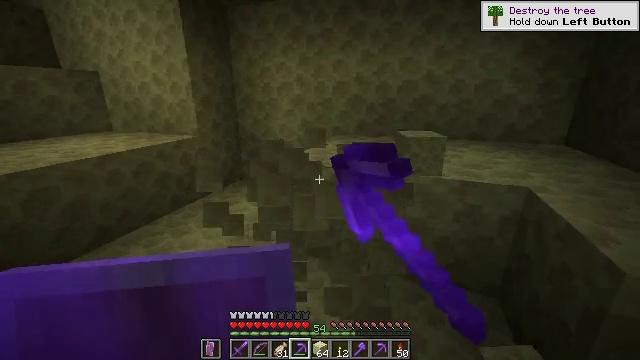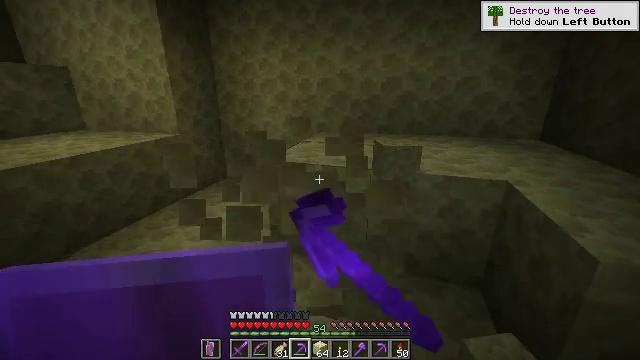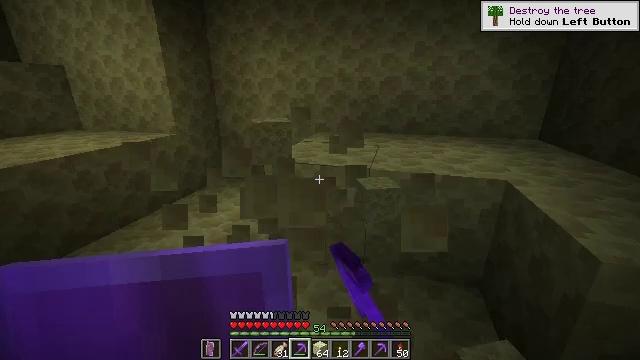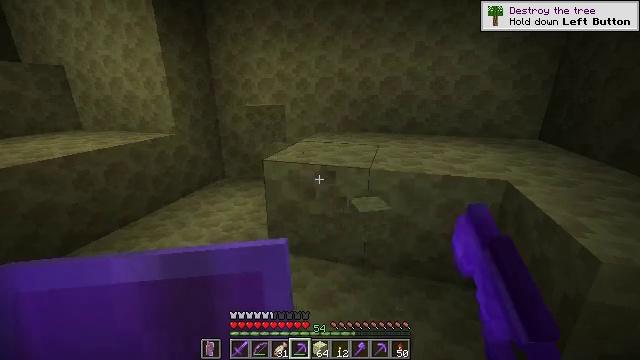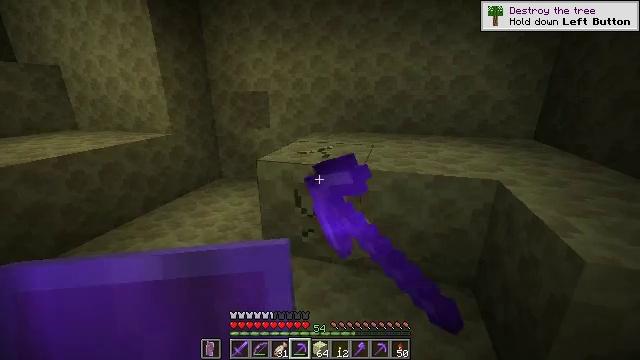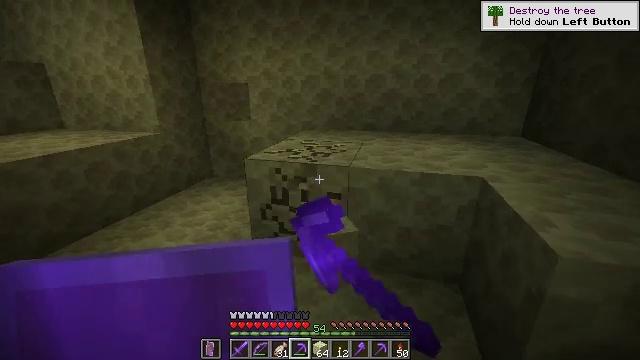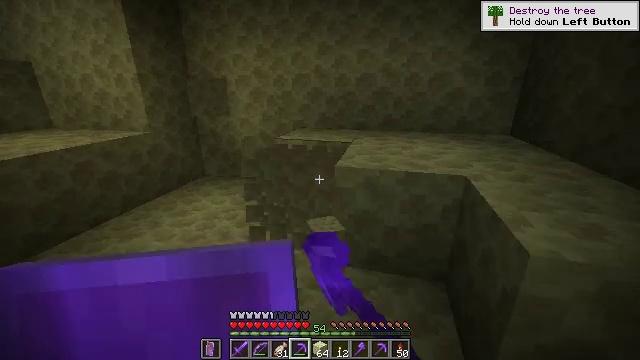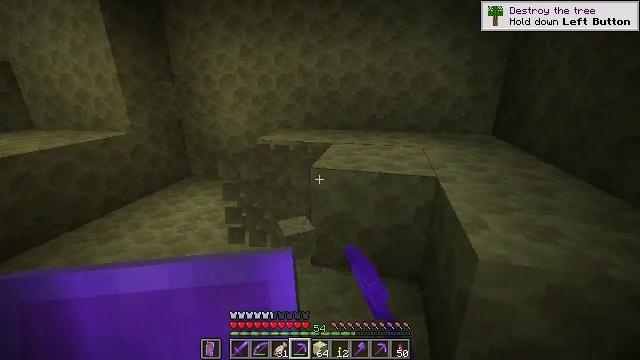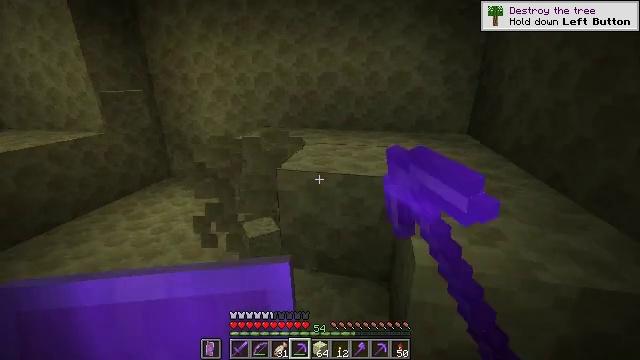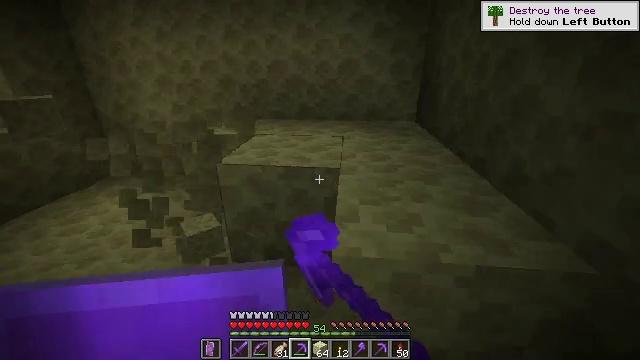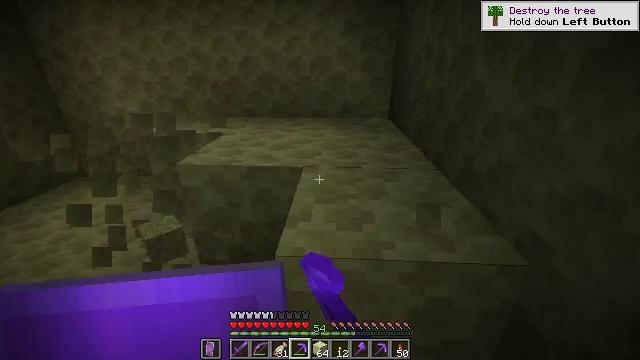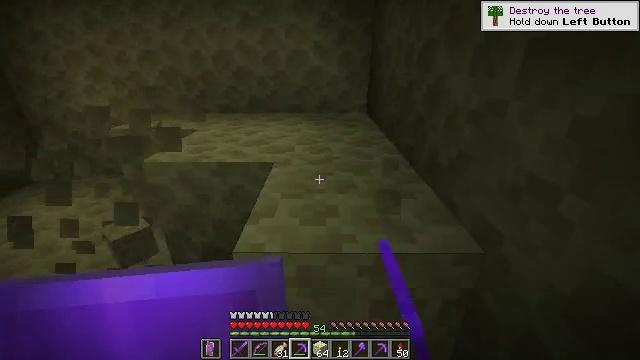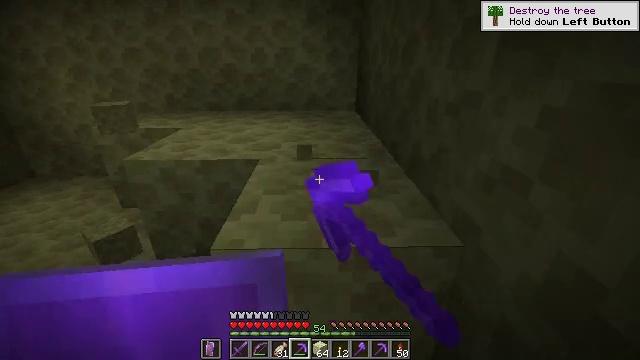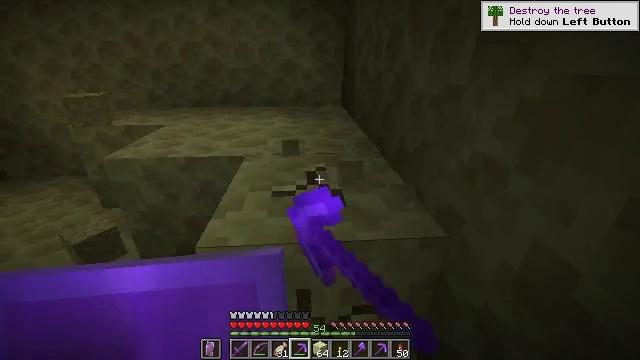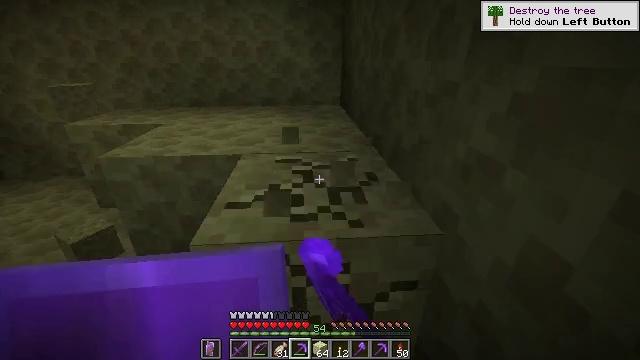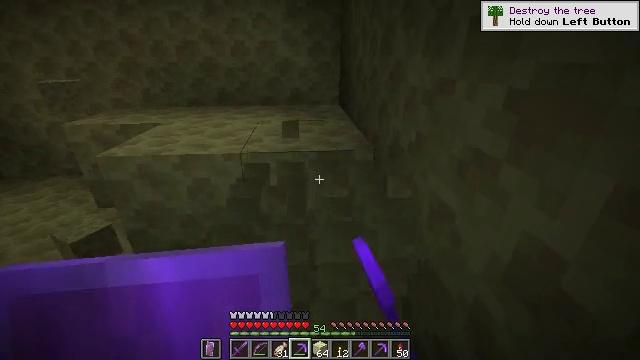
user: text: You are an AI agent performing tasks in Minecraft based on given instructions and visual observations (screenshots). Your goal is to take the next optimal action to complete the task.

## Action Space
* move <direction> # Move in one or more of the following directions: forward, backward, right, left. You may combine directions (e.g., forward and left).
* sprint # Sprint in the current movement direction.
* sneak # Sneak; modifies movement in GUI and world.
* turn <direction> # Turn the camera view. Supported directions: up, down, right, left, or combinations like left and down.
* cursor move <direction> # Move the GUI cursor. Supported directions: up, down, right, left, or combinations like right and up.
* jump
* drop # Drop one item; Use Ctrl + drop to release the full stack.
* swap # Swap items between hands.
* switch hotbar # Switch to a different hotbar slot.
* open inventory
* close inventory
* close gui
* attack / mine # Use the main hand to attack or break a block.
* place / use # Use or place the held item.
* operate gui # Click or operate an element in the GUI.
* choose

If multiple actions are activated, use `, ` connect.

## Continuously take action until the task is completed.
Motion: motion action
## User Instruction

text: Mine the end stone in the End dimension.
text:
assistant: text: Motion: turn right, attack / mine
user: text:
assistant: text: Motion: attack / mine
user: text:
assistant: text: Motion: attack / mine
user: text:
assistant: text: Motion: move right, attack / mine
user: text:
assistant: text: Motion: move right, turn right, attack / mine
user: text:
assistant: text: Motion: move right, attack / mine
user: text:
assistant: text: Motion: move right, attack / mine
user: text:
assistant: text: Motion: move right, turn right, attack / mine
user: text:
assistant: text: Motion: move right, turn right and down, attack / mine
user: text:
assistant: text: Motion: turn right, attack / mine
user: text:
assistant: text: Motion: turn right, attack / mine
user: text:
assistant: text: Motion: turn right, attack / mine
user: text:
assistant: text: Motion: turn right, attack / mine
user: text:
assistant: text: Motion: attack / mine
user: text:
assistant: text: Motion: attack / mine
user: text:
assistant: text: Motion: attack / mine
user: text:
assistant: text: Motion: attack / mine
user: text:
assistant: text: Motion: attack / mine
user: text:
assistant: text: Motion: attack / mine
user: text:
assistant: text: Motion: move forward, turn left and up, attack / mine
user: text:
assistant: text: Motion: move forward, turn left and up, attack / mine
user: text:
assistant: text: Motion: move forward, attack / mine
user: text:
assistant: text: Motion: move forward, attack / mine
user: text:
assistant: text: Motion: attack / mine
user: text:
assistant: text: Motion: turn left, attack / mine
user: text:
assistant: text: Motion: turn left, attack / mine
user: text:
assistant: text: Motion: turn left, attack / mine
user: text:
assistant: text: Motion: attack / mine
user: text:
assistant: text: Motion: attack / mine
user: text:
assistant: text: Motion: attack / mine